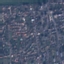
Land use / land cover: Residential